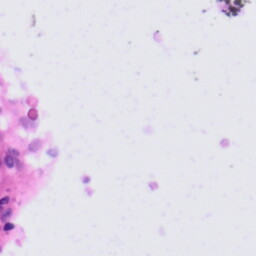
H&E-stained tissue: Tonsil